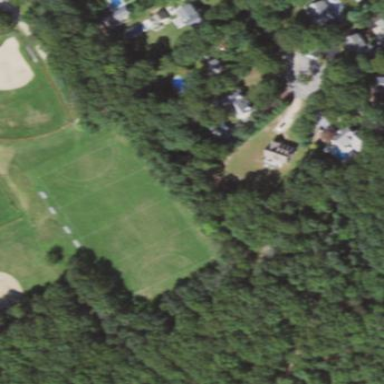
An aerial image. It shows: Field hockey pitch where players can enjoy the sport.